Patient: sex M, age 59
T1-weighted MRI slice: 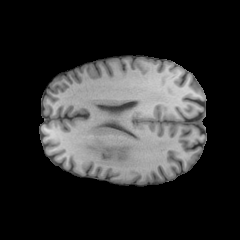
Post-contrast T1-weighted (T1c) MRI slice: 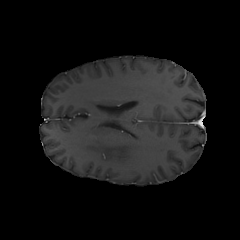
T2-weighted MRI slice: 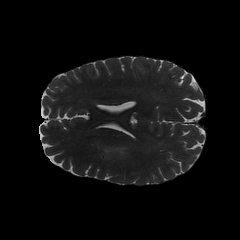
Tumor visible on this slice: yes
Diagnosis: Astrocytoma, IDH-wildtype
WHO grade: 3